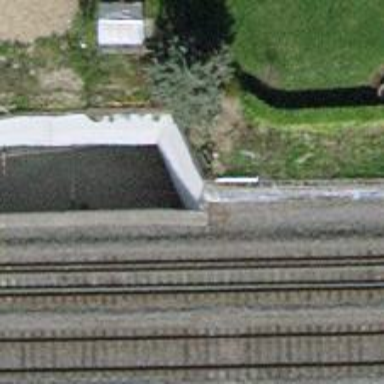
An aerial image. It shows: Asphalt path that goes through tunnel.